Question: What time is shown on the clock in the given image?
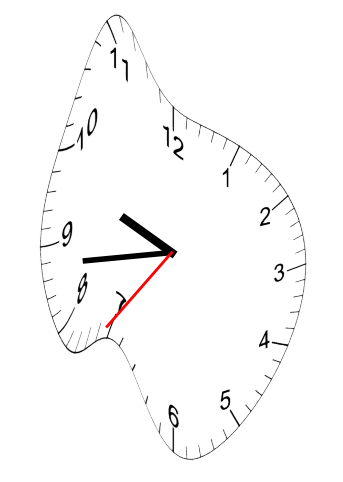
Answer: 09:43:36